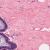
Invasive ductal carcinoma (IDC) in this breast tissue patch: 0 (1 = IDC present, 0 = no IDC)